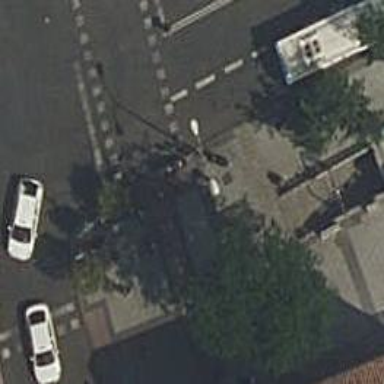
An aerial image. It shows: Subway station. It serves as railway and public transport station.